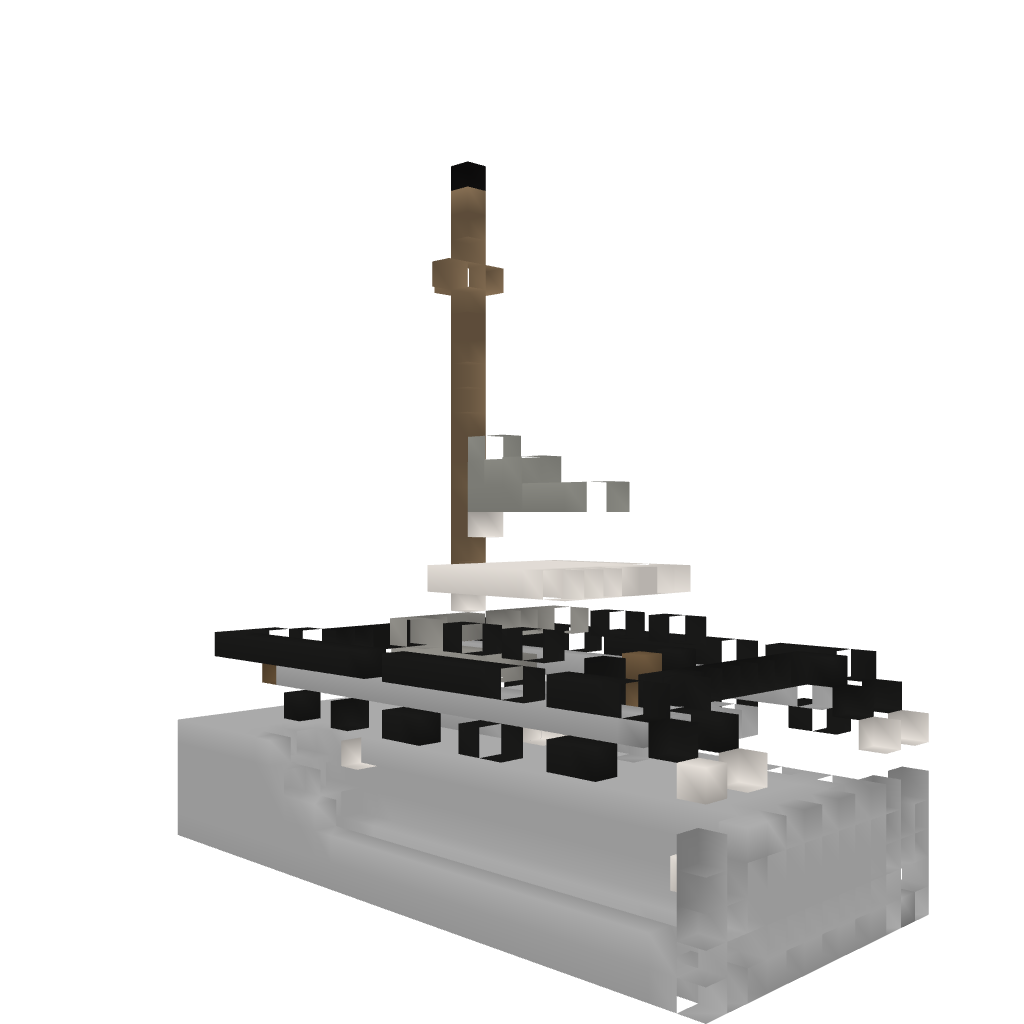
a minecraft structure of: Catamerran